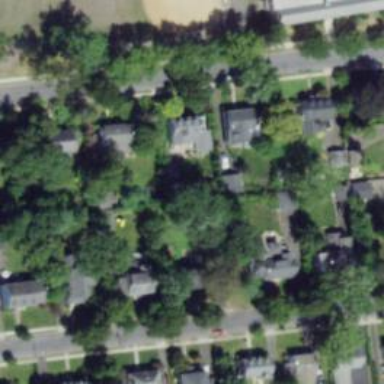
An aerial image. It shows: Sidewalk.